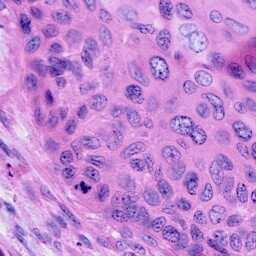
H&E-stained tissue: Cervix